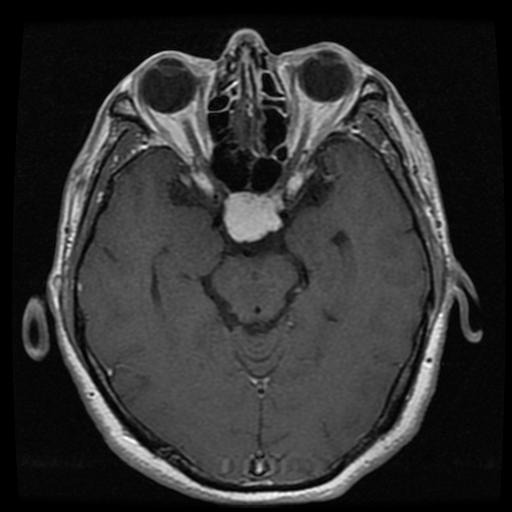
Label: meningioma